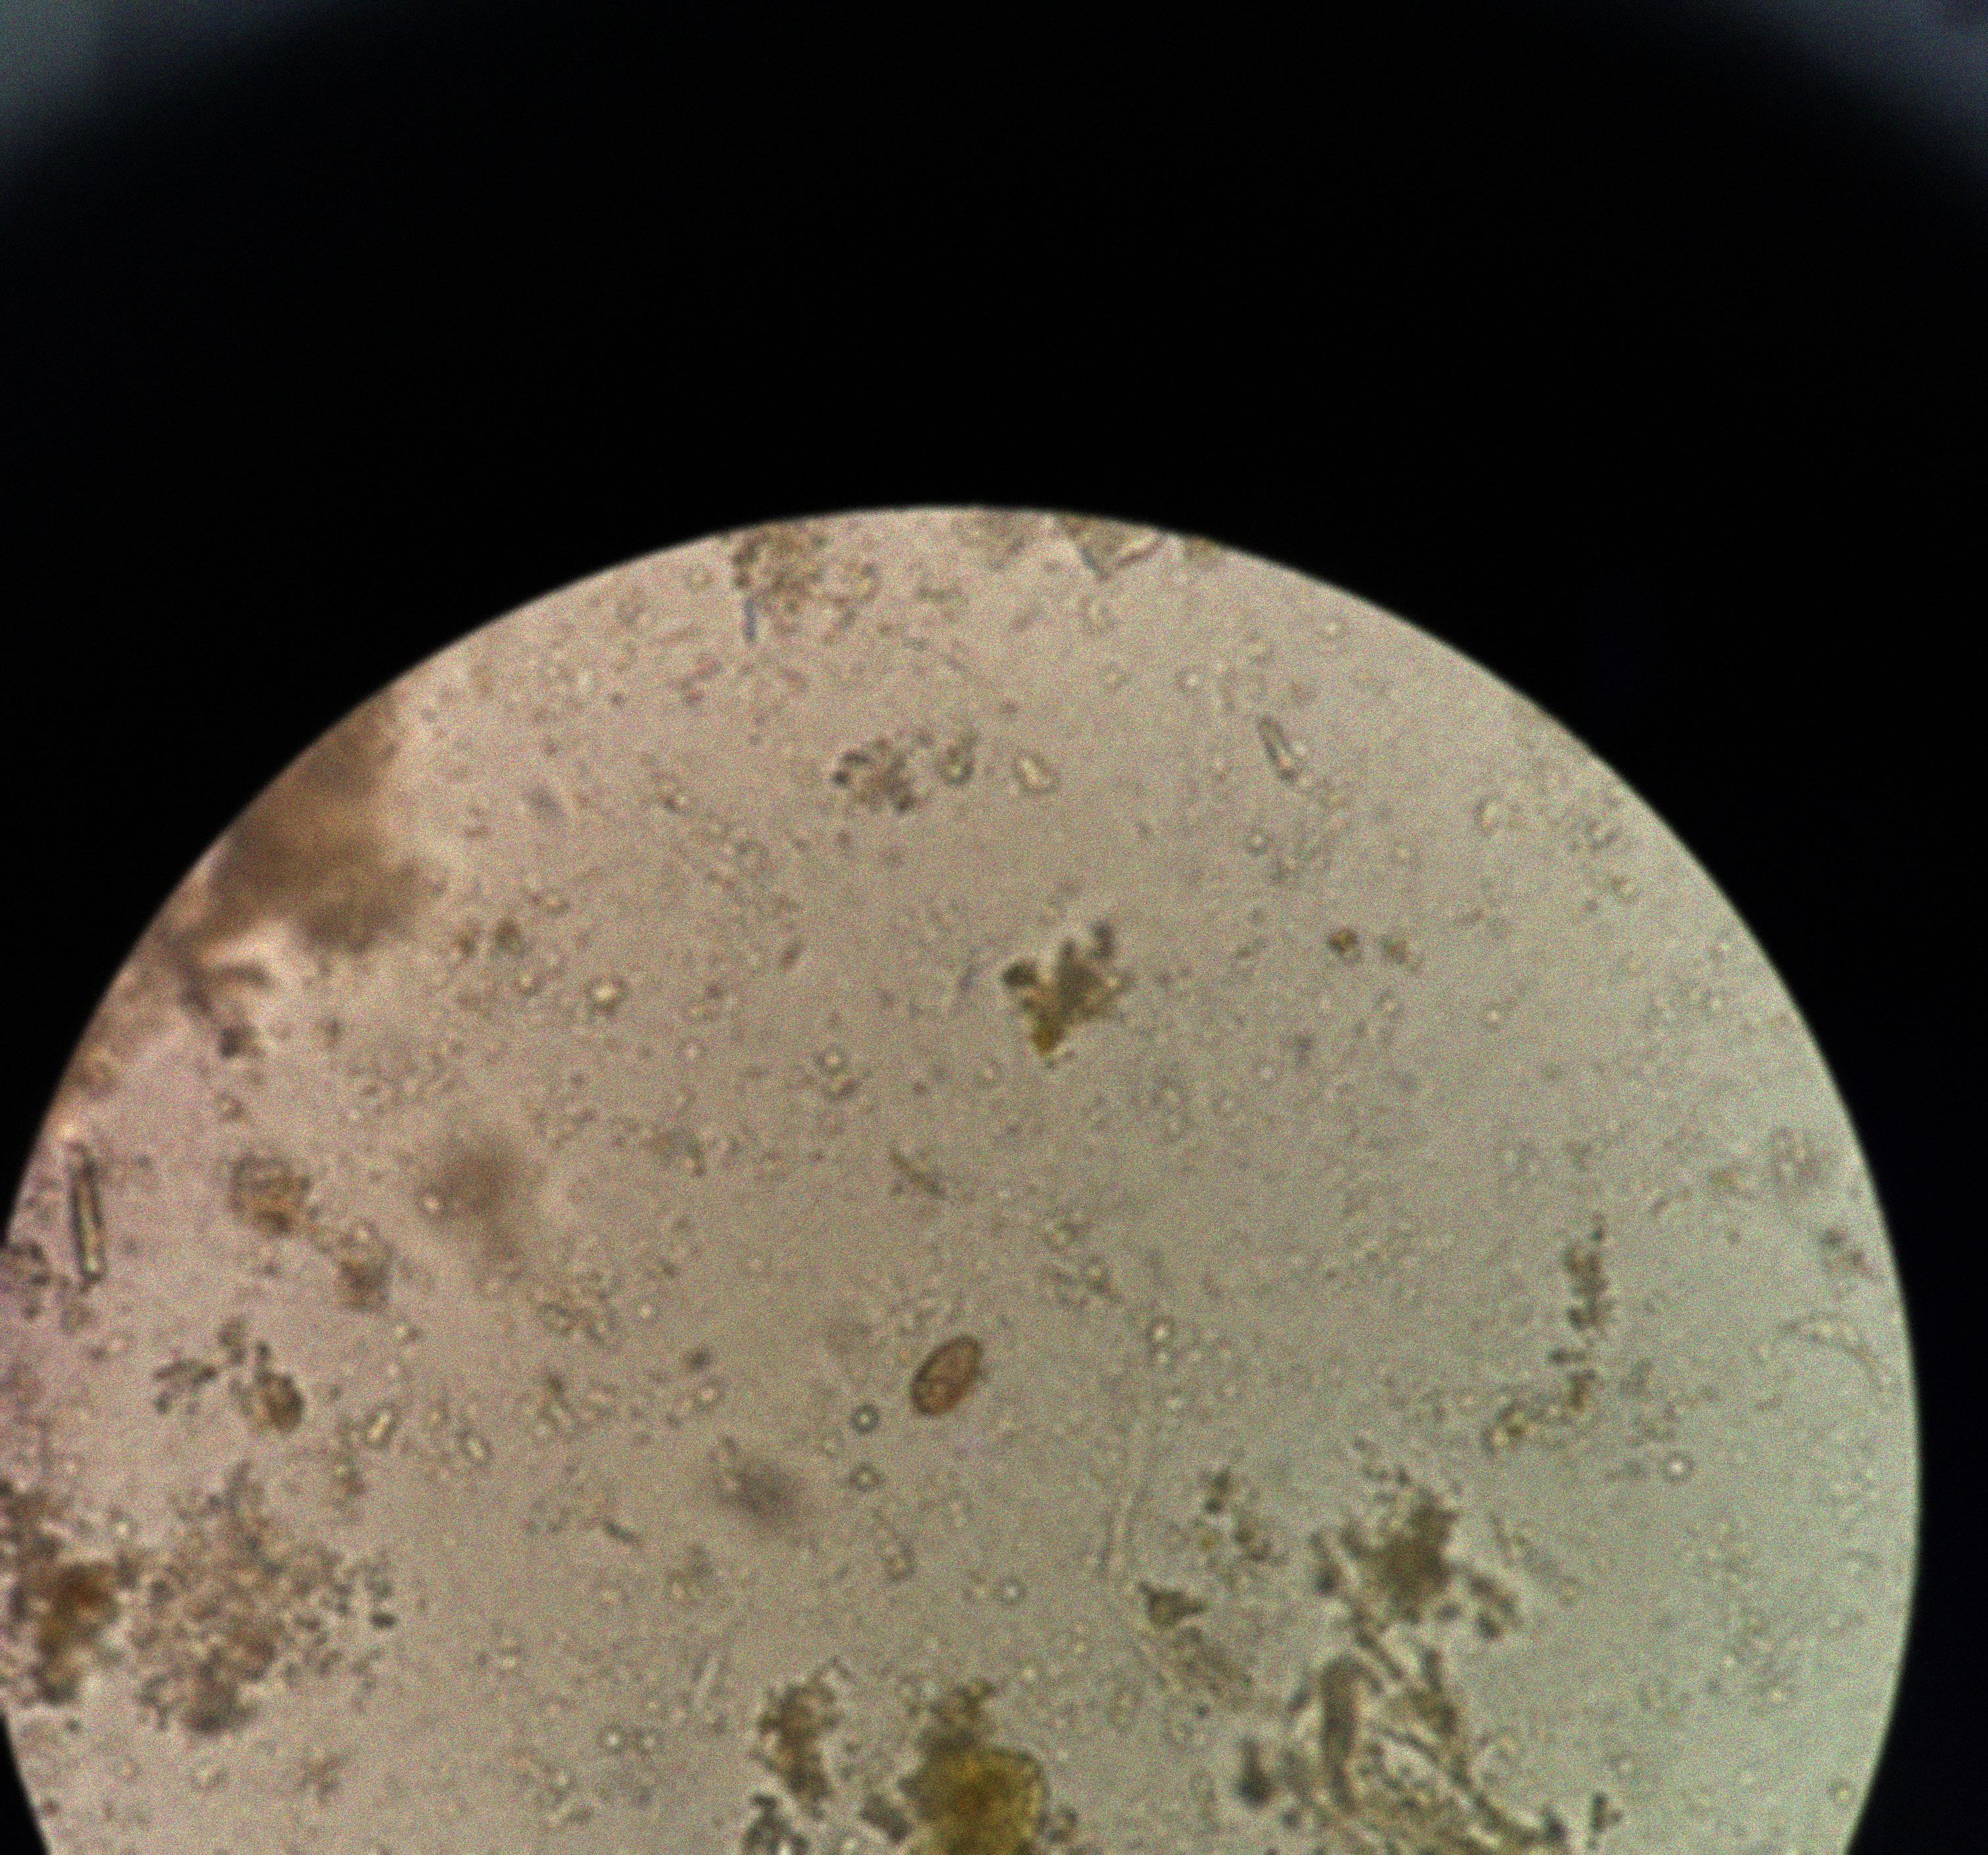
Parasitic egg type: Opisthorchis viverrine